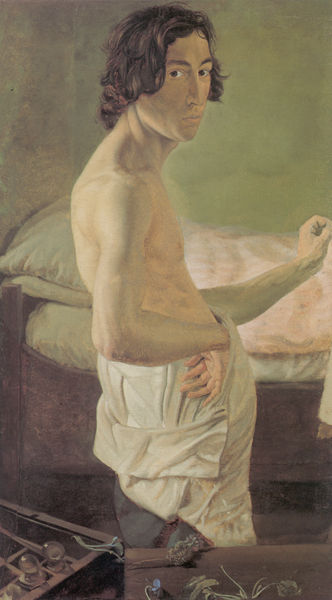
Titel: Selbstbildnis vor der Staffelei
Künstler: Victor Emil Janssen
Standort: Hamburg
Institution: Kunsthalle
Schlagwörter: blau, blätter, dunkel, gemälde, hand, haut, mann, nackt, schatten, weiß, grün, ausschnitt, blume, blumen, braun, brust, finger, frisur, glas, haar, hell, hintergrund, holz, lampen, licht, mund, nase, pastell, rücken, schwarz, tisch, zimmer, blick, blüten, tuch, fächer, flaschen, hemd, hose, jung, wand, arm, augen, blass, falten, gesicht, halten, lang, stehen, bildnis, hals, hände, portrait, porträt, schauen, sonne, haare, stehend, decke, blatt, musiker, pflanze, pflanzen, augenbrauen, kinn, locken, rechts, rosa, taille, kommode, liebe, schlafen, haltung, nacken, kissen, tapete, muskeln, realistisch, ernst, schmal, brauen, brun, homme, marron, nez, atelier, maler, staffelei, bett, bettdecke, bettgestell, bauch, halbakt, halbnackt, laken, junge, brustwarze, matratze, oberkörper, selbstporträt, ring, dünn, nature morte, dürr, hager, knochig, links, gerät, schulterblatt, schlicht, sex, blanc, künstler, lockig, halt, faust, leinwand, kugeln, kasten, jüngling, selbstportrait, werkzeug, dekce, hüfte, unterhose, blanche, chambre, junger, hamd, peintre, fleurs, drehung, cheveux, peinture, fleur, main, oberarme, realisme, lager, bleu, lumiere, buckel, mager, lacken, miroir, kopfkissen, cke, chemise, profil, morgens, bettkasten, torse, helll, overbeck, abgestützt, buste, visage, tableau, encre, unterwäsche, table, mäbel, coffre, drap, plante, bras, trois quart, nazaréen, profile, autoportrait, pensée, lit, matraze, geste, mains, debout, pantalon, glühbirnen, finder, plantes, backt, pose, tablier, poignet, regard, jaare, rig, cadre, fixe, jansen, potrait, reagard, schnorr, selbstildnis, longs, instrument, nu, spectateur, couverture, oeil, wend, fünn, weichei, nackert, kopfissen, torse nu, eu, bureau, flacon, oreiller, matelas, autoprotrait, raisins, schröpfen, greun, postmoderne, inversion, anche, torse ny, lavande, dénudé, parfum, raisin, maigre, cofre